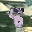
Label: 8